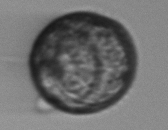
Label: Margalefidinium